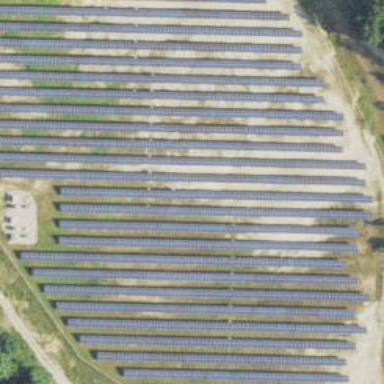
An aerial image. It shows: Solar power plant enclosed by fence. The plant generates electricity using photovoltaic technology.